Question: In our web application,we have do some ajax request,so we may meet the cross domain problem.
Since the we use the ajax to request the standard web service which return the xml document.
So we can not use the jsonp.
Also we do not want to use the proxy. Since the server may use the reverse proxy in which case the proxy may not work.
Then I want to know if there is any other way to slove this cross domain problem?
---
The service methioned here are standard ogc web service.
<URL>
<URL>
---
Update2:
We avoid using the proxy in that we have meet the problem when the server use the reverse proxy.
For example,the server address exposed is '<URL>'.
The I make a ajax requst:'<URL>'.
Then the server '100.1.1.1' foward this request to the local network whose ip my '192.168.1.1', then the proxy.ashx now can not access the internet '100.2.2.2'. so ... :(.

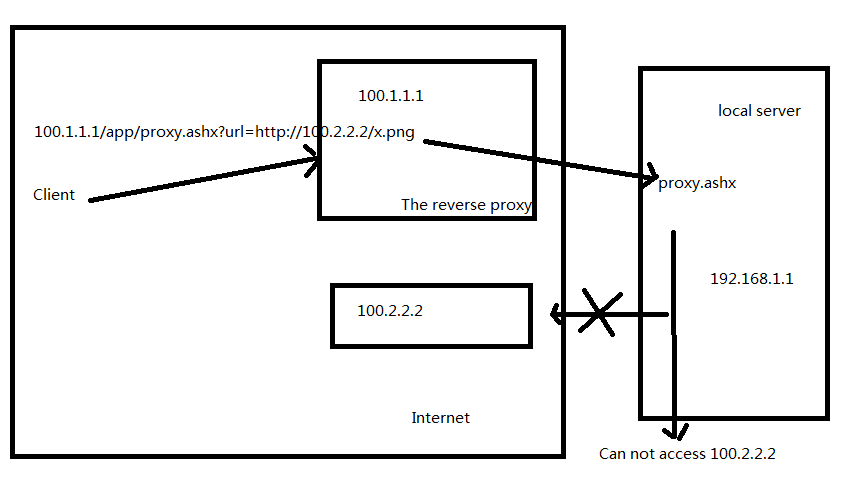
Answer: <URL>:
- - - - -